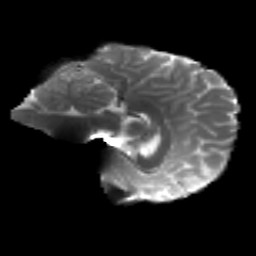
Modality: T2w
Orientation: sagittal
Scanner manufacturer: siemens
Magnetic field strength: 3 T
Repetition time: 4.16 s
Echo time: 0.0806 s